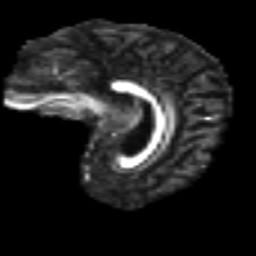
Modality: FA
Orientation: sagittal
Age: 40
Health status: ill
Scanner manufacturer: philips
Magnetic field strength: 3 T
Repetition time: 9 s
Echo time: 0.127 s